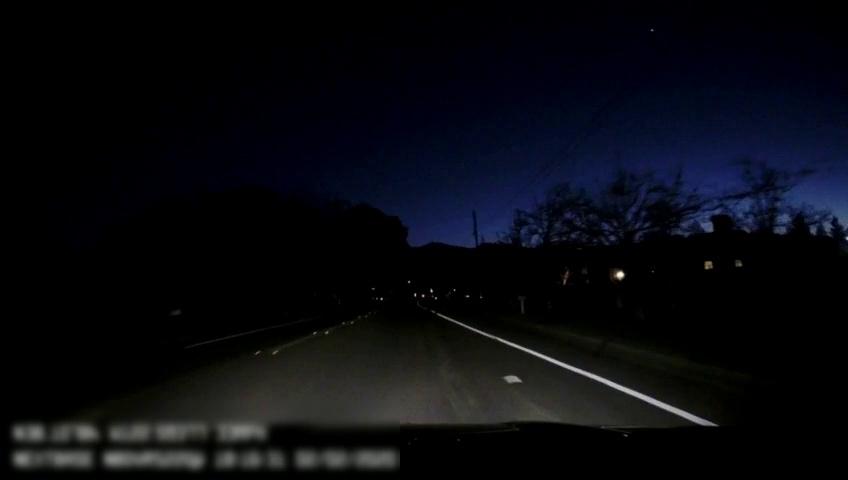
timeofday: Night
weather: Other
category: Drivable Space
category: Lanes | Alternate Lane
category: Lanes | Opposite Lane
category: Lanes | Alternate Lane